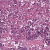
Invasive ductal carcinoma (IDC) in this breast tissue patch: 1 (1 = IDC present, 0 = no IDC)